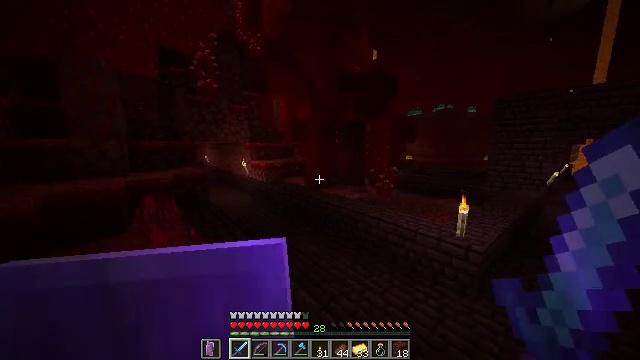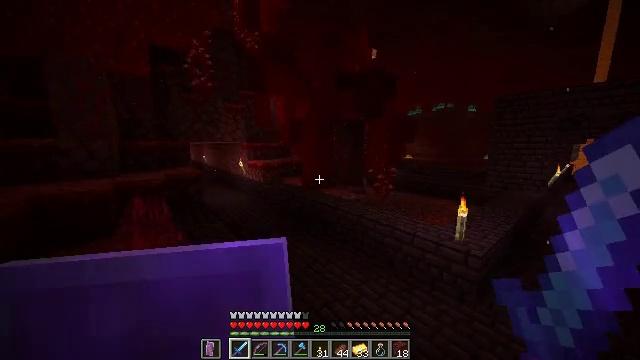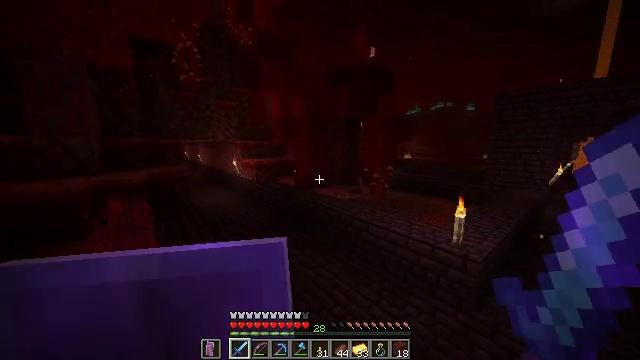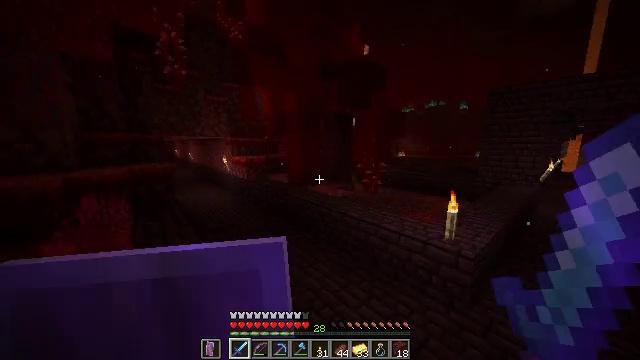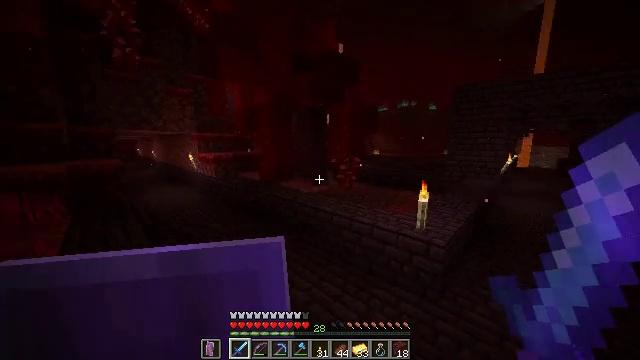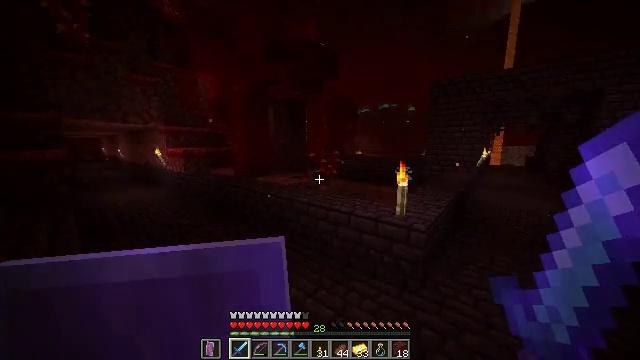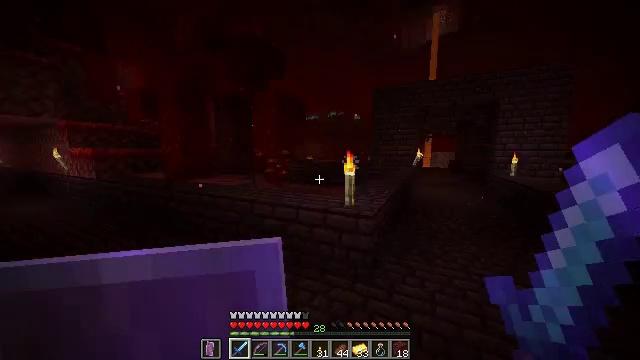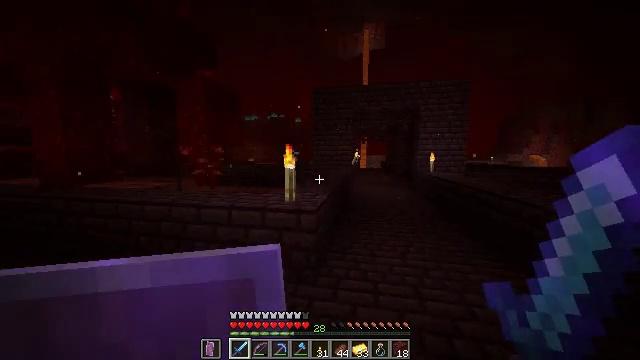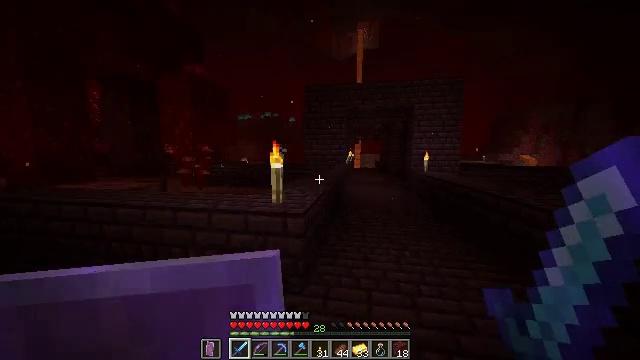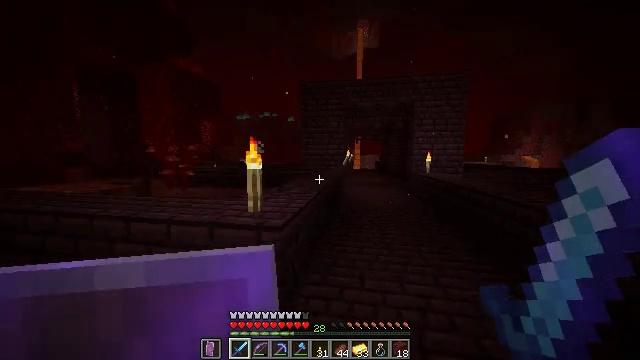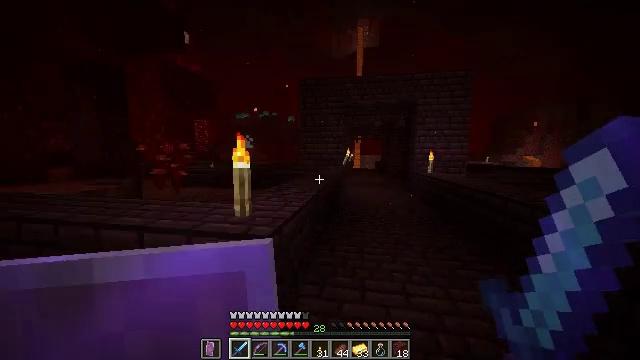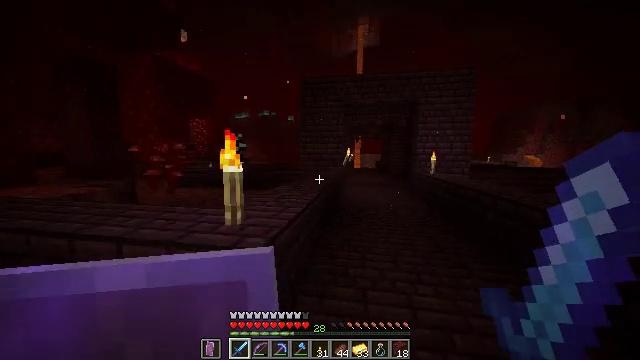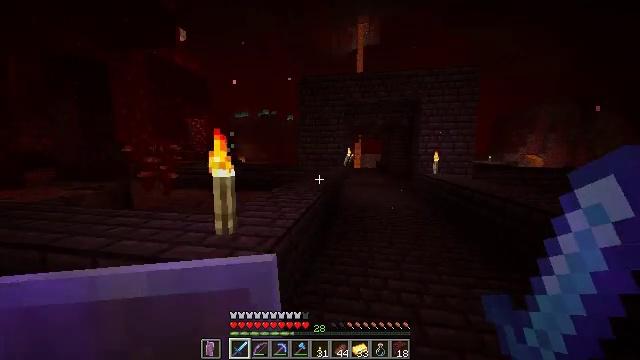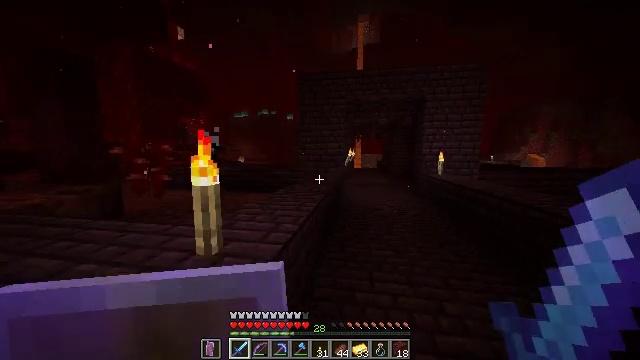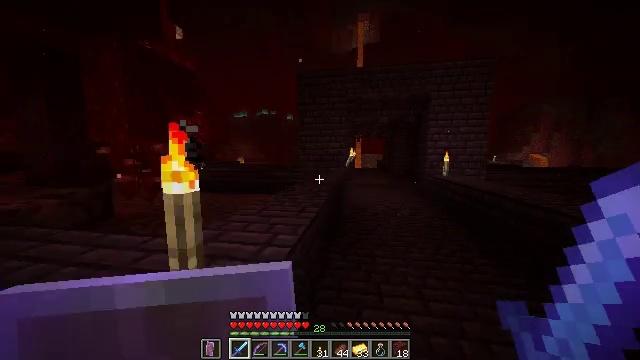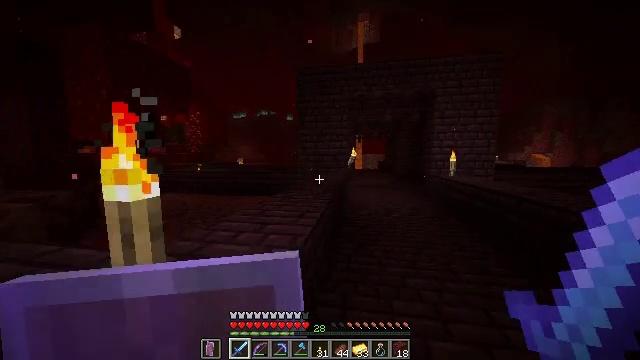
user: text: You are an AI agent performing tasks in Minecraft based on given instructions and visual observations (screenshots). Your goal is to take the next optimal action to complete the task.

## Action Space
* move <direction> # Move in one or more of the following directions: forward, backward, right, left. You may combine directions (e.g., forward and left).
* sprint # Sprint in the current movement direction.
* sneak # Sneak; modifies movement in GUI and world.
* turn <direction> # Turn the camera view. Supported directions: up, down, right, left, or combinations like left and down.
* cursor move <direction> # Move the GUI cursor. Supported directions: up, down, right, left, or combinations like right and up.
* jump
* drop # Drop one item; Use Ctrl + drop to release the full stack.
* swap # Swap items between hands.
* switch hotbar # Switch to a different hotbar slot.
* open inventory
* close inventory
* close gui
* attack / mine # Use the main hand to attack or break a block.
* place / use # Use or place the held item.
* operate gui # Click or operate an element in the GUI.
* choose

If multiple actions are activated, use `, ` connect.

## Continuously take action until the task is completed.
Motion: motion action
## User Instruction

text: Drop crimson roots.
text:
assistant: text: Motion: move forward and move right
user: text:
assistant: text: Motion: move forward and move right
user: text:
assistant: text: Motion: move forward and move right, turn right
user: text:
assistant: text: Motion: move forward and move right, turn right
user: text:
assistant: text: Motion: move forward and move right, turn right
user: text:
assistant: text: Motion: move forward and move right, turn right and up
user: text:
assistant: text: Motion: move forward and move right, turn right and up
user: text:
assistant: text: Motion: move forward and move right, turn right
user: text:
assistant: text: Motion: move forward
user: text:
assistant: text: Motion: move forward
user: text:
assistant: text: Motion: move forward, sprint
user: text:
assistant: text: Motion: move forward, sprint
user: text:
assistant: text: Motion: move forward
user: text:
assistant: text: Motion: move forward
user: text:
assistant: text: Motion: move forward
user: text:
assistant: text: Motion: move forward
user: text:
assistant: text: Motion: move forward, turn right
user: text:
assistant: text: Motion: move forward and move right, turn right and down
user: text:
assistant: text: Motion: move forward and move right, turn right
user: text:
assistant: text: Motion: move forward
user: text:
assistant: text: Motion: move forward
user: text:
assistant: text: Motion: move forward, sprint
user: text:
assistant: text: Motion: move forward, sprint
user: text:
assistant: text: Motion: move forward, sprint
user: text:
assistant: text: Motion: move forward
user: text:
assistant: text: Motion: move forward
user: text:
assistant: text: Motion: move forward
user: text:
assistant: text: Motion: move forward
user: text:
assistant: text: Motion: move forward
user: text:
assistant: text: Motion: move forward and move right